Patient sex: M
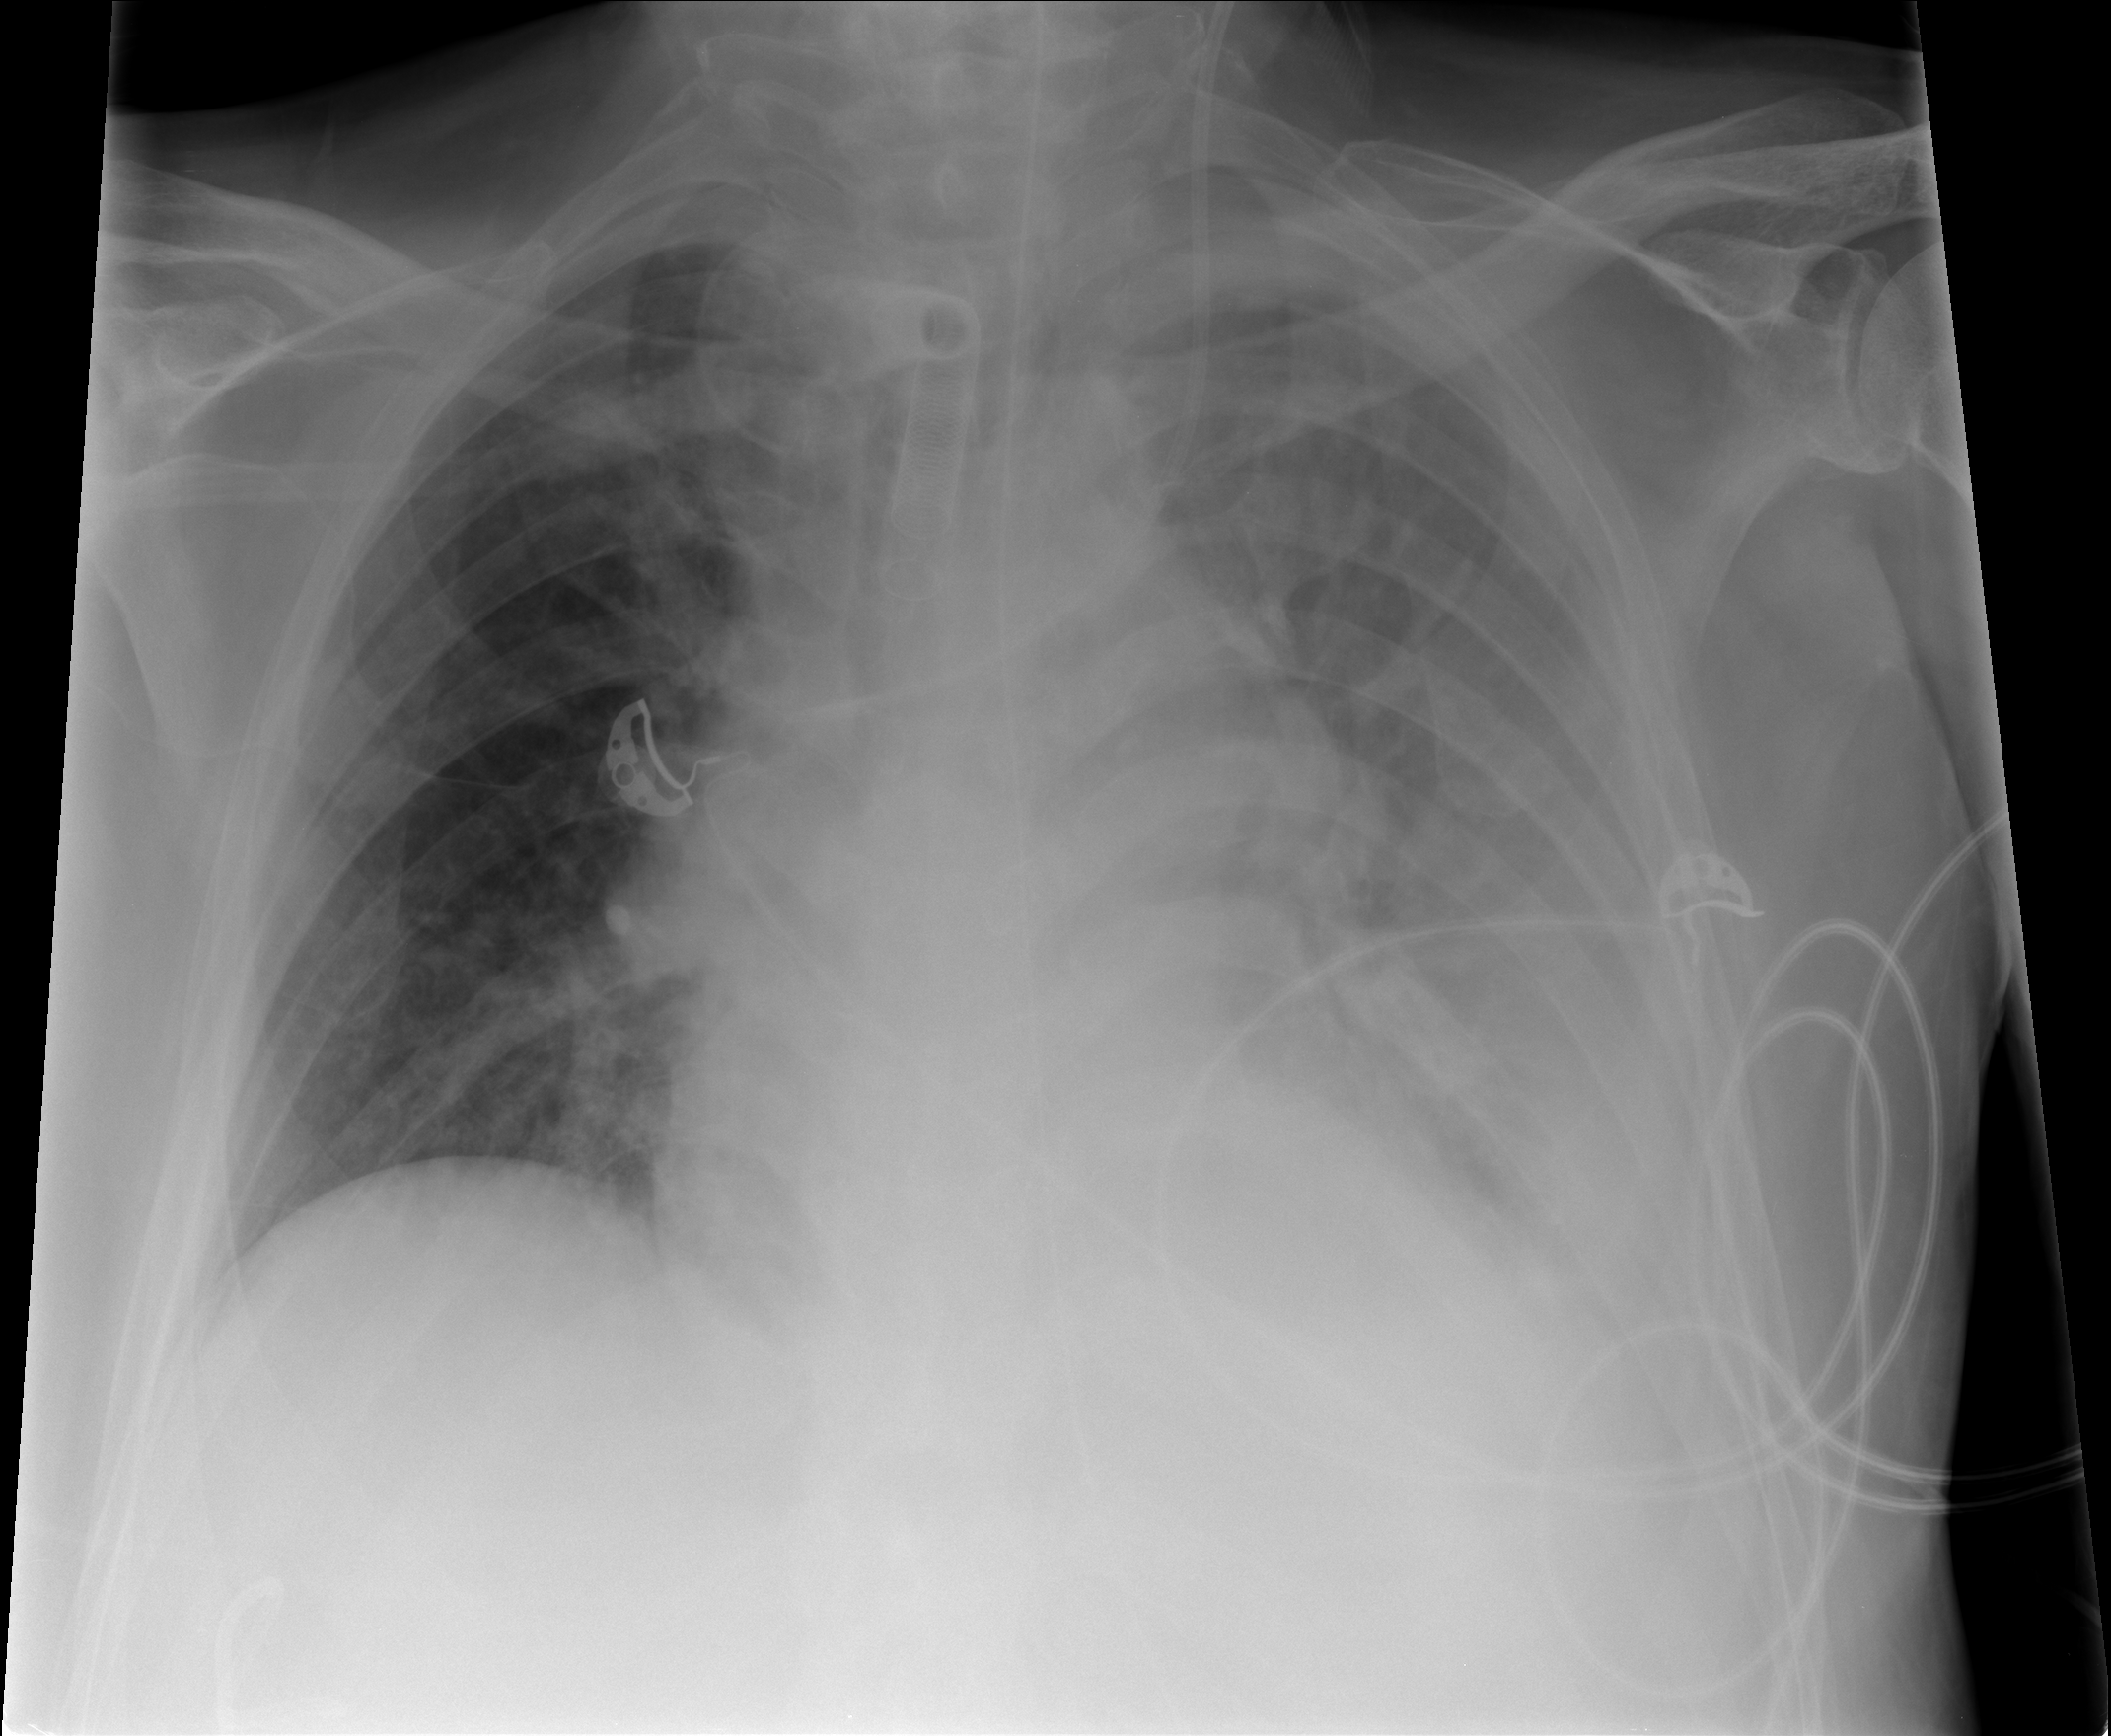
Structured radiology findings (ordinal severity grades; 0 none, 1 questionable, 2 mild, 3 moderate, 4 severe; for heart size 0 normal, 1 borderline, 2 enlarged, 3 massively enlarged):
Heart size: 2
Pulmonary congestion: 3
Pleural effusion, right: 0
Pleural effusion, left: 4
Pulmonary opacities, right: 1
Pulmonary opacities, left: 0
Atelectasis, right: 0
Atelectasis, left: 3